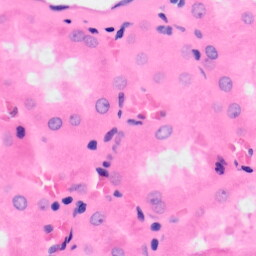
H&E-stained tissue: Kidney